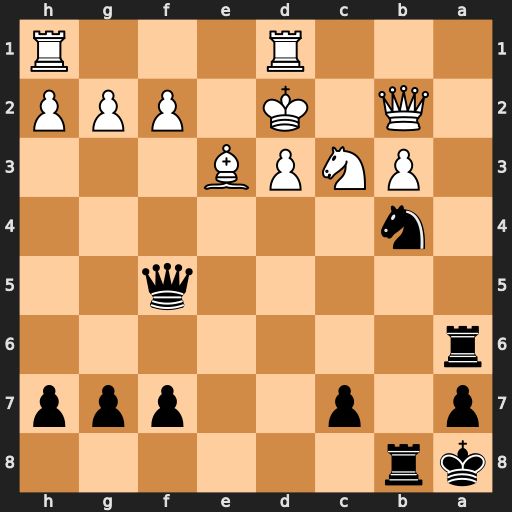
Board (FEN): kr6/p1p2ppp/r7/5q2/1n6/1PNPB3/1Q1K1PPP/3R3R
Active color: b
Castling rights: -
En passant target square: -
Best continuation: Qxd3+ Ke1 Nc2+ Qxc2 Qxc2